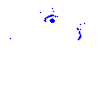
Particle: pion